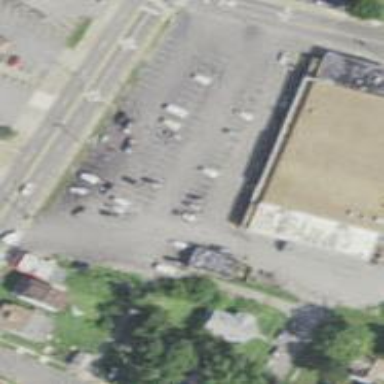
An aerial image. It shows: Convenience shop.